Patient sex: M
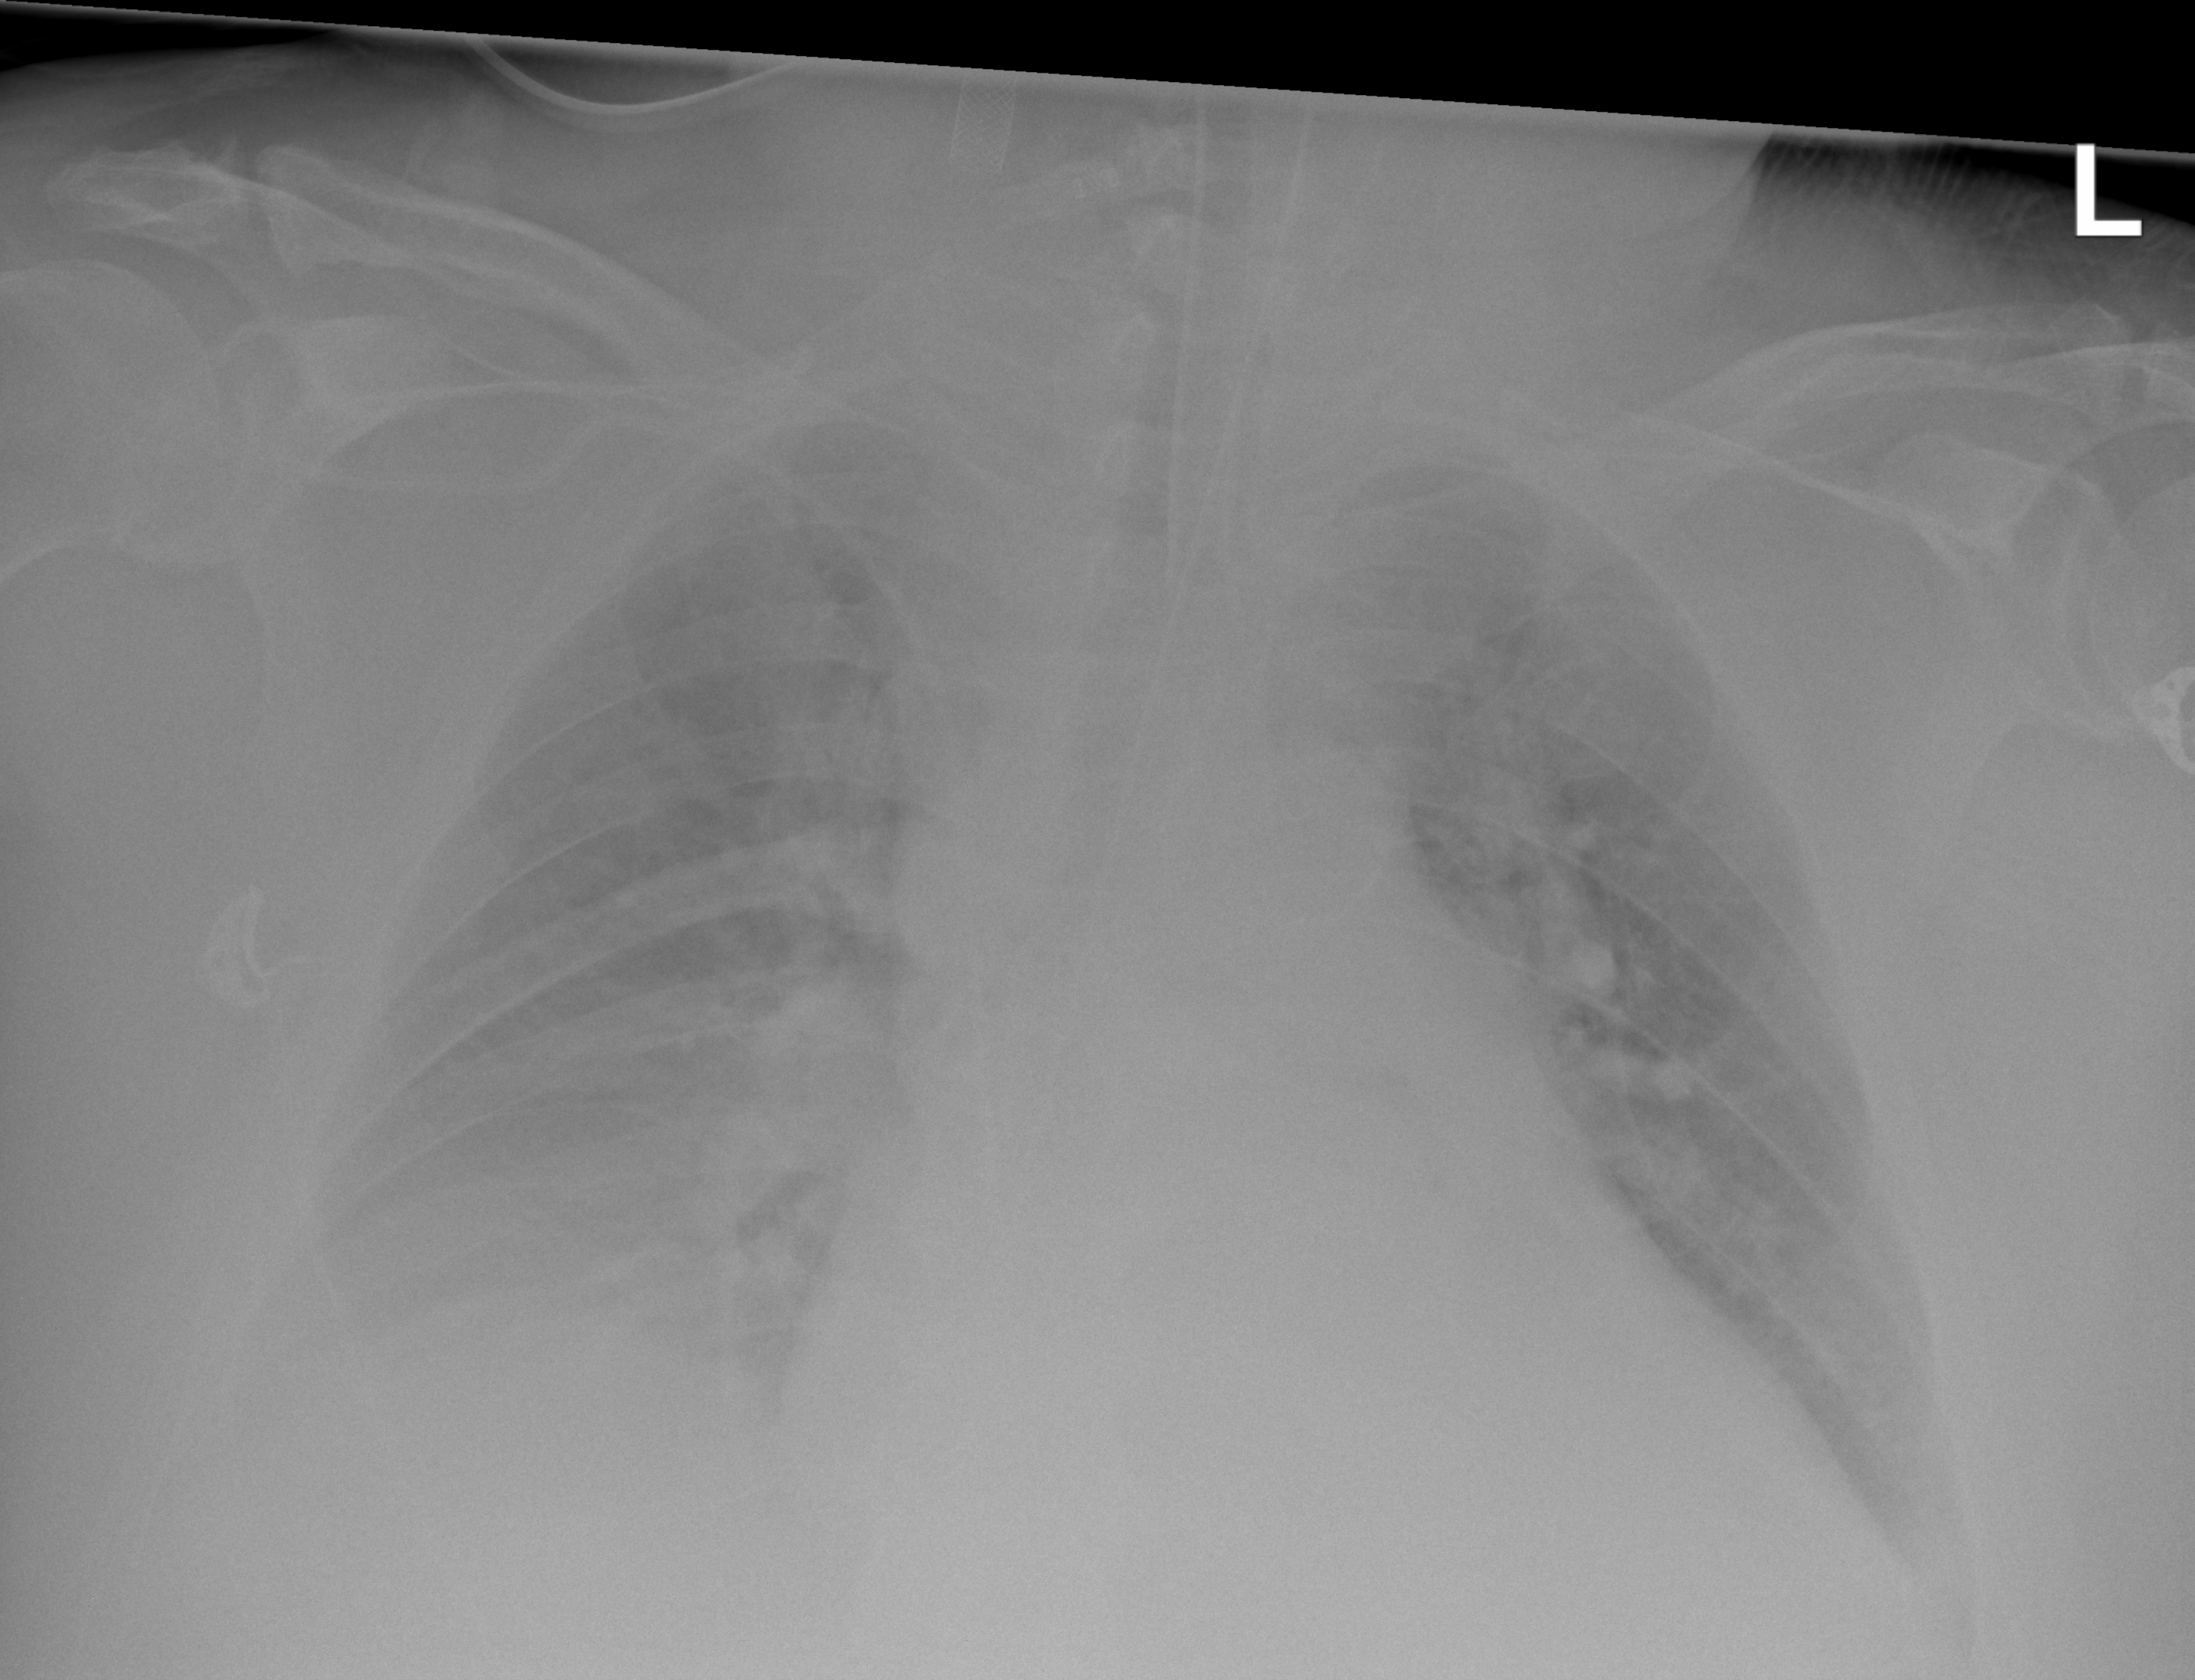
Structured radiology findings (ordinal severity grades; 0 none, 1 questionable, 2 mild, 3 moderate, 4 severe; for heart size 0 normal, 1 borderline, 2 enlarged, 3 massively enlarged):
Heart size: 2
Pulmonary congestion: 2
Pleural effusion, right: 2
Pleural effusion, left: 2
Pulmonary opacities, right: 1
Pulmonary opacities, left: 1
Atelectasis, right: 2
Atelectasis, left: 2